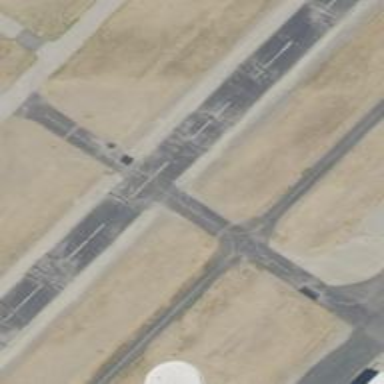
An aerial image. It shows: Asphalt runway at the airport.